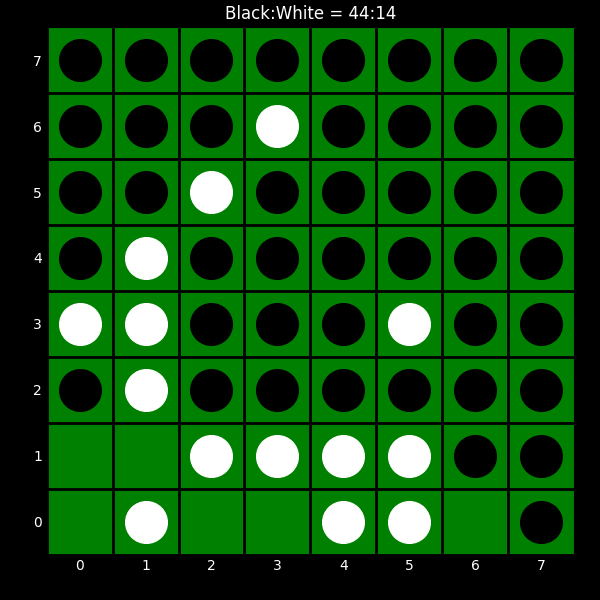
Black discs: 44
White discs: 14